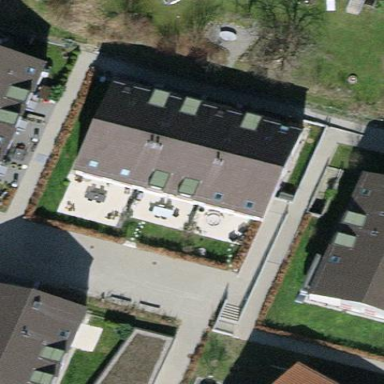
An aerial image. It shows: Building with tile roof.